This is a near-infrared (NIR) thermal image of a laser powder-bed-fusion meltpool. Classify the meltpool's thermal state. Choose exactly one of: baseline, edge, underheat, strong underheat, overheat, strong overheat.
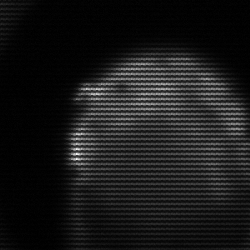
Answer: edge